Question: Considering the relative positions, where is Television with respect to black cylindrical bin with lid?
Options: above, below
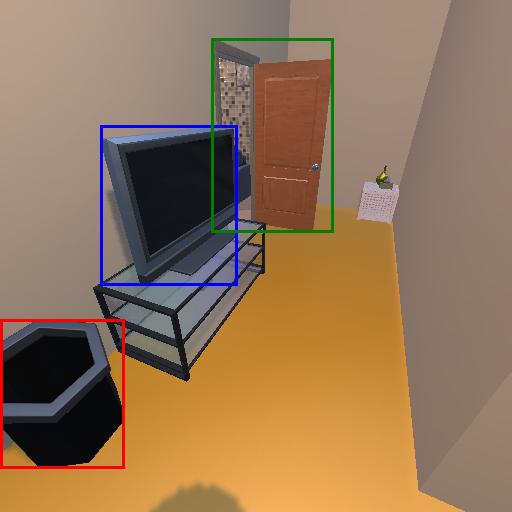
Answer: above